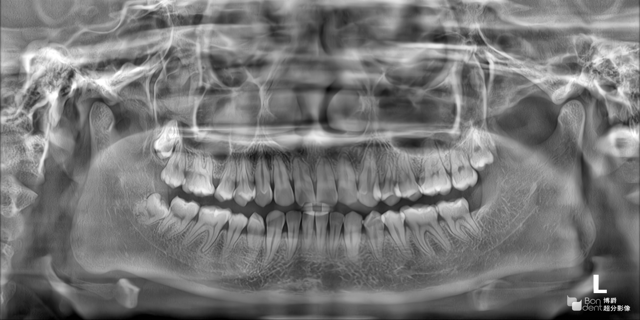
adult